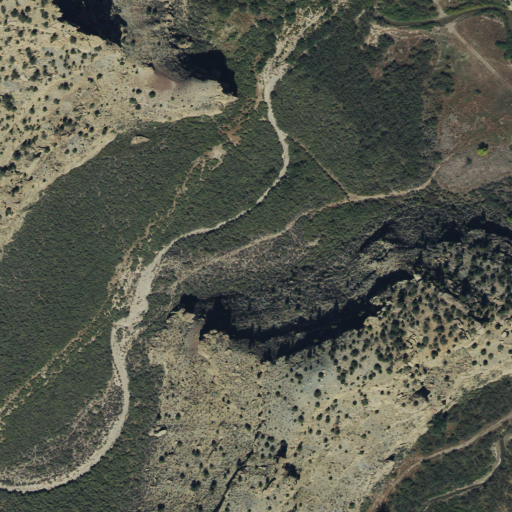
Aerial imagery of valley in Utah named Upper Dry Gulch Canyon containing shrub, woody wetlands, evergreen forest, and herbaceous wetlands